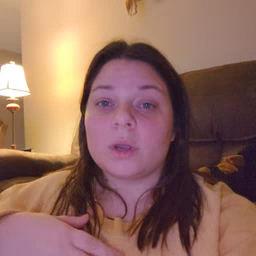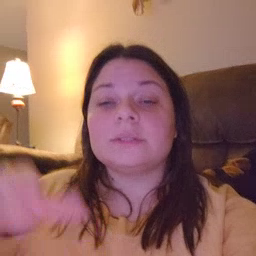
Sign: same